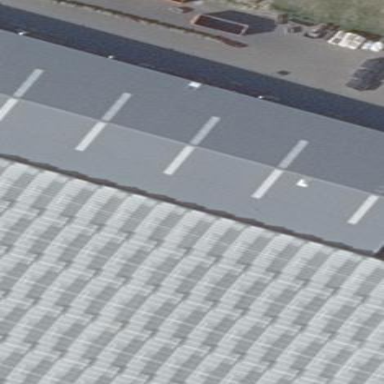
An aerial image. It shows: Gabled building with roof oriented along its structure.